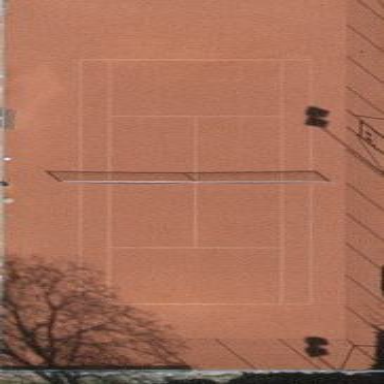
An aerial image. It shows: Tennis court with tartan surface located on pitch designated for leisure land.